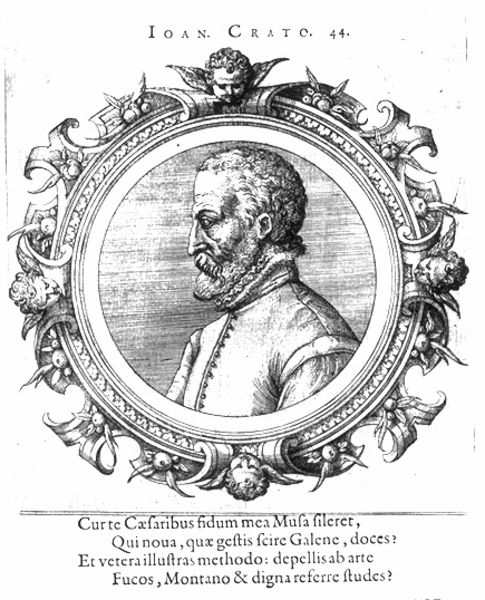
Titel: Bildnis des Johannes Crato von Kraftsheim
Institution: (Seriendruck)
Schlagwörter: blätter, flügel, kopf, mann, weiß, hell, köpfe, mund, nase, ohr, profil, schwarz, stirn, zeichnung, blick, obst, ornament, alt, bart, hemd, jacke, augen, falten, gesicht, johannes, kragen, rahmen, vollbart, ärmel, bild, bildnis, herr, portrait, porträt, auge, haare, mantel, locken, renaissance, schultern, kreis, rund, rundbild, umrandung, engel, früchte, putto, holzschnitt, schrift, rahmung, italien, alter mann, grafik, graphik, papst, kartusche, inschrift, ornamente, verzierung, rüschen, knöpfe, medaillon, motiv, druck, druckgraphik, druckgrafik, schraffur, radierung, stich, titel, text, uniform, krause, gravierung, zahl, wams, gedicht, zeilen, emblem, putten, ornamentik, kupferstich, putti, johann, münze, latein, ahmen, lateinisch, schrft, epitaph, graphk, mannr, rollwerk, profilbildnis, emblematik, johan, schreift, holzszich, ioan, jihann, johannes crato, karaoke, 44, hjacke, aquaforte, crato, rollwerkrahmen